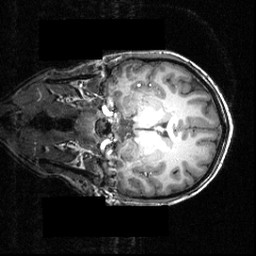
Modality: T1w
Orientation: coronal
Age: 22
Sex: female
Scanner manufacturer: siemens
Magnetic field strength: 3.951 T
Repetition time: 1.5 s
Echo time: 0.00335 s